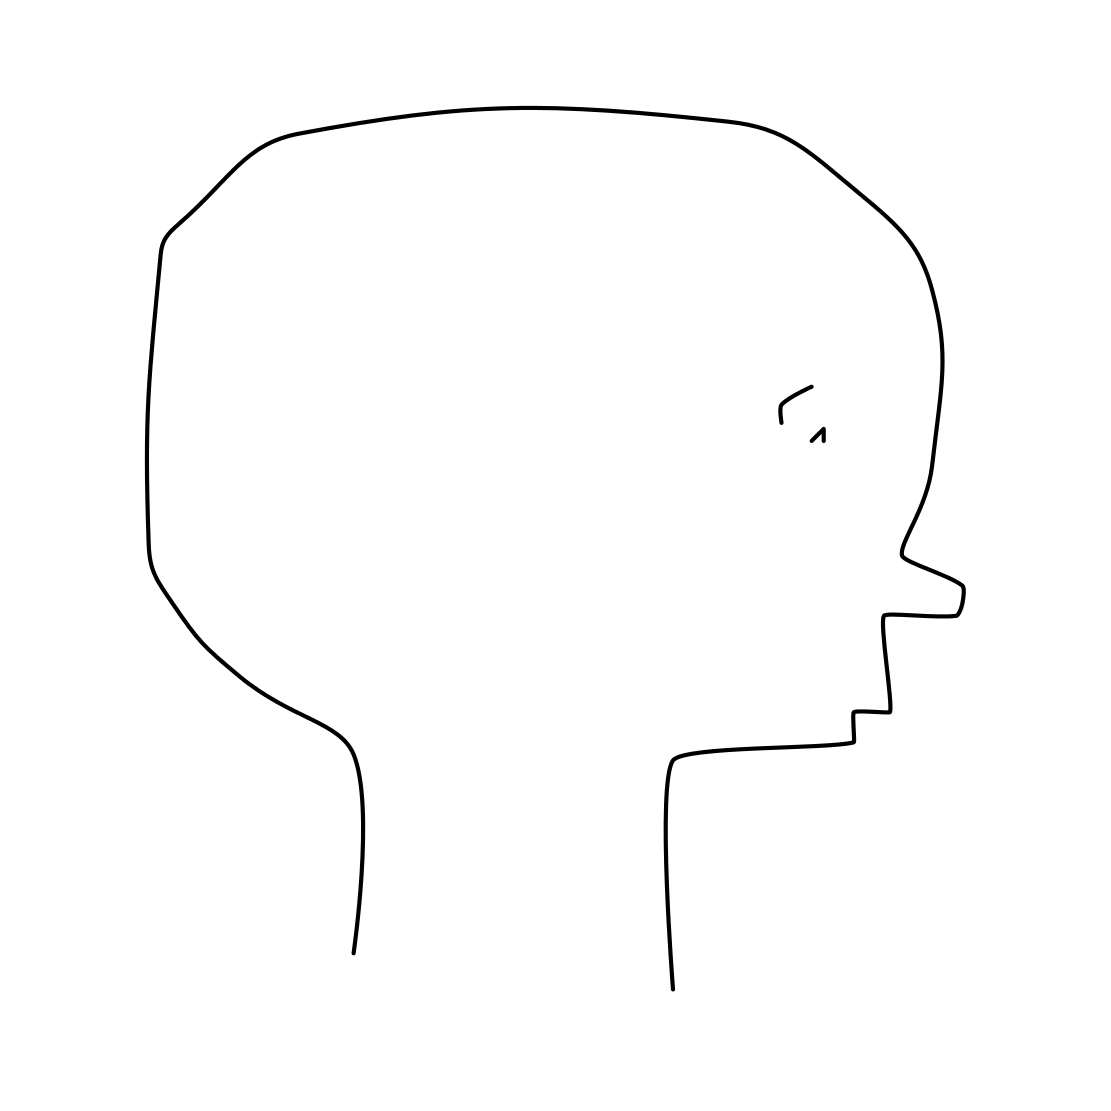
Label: head